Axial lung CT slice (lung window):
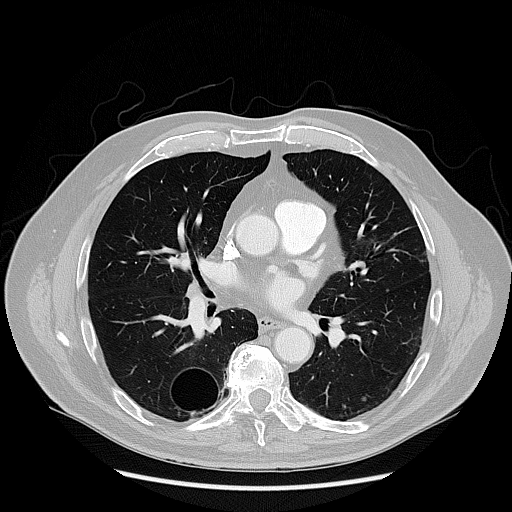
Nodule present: yes
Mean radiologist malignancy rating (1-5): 2.25